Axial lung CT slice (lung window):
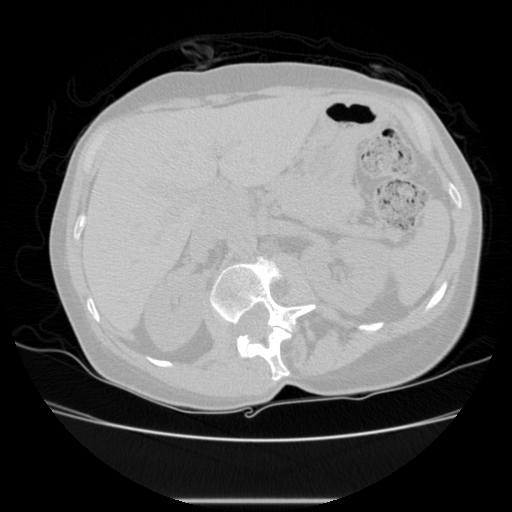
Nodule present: no